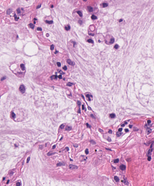
Tumor epithelial tissue: no
Tumor-associated stroma tissue: no
Normal tissue: yes